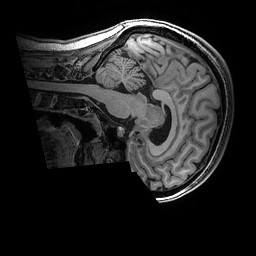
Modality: T1w
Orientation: sagittal
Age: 22
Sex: female
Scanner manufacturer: ge
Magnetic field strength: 3 T
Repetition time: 0.007 s
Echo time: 0.00342 s